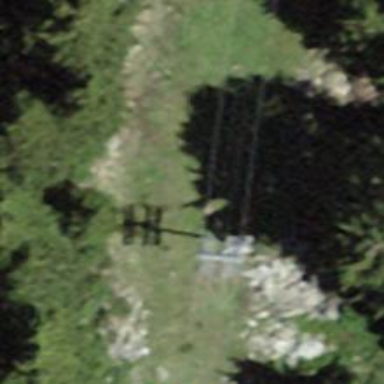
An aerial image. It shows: Pylon for aerialway.